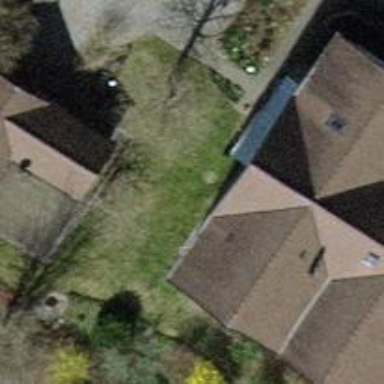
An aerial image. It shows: Garage.